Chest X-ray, PA view. Patient: 33 years old, sex M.
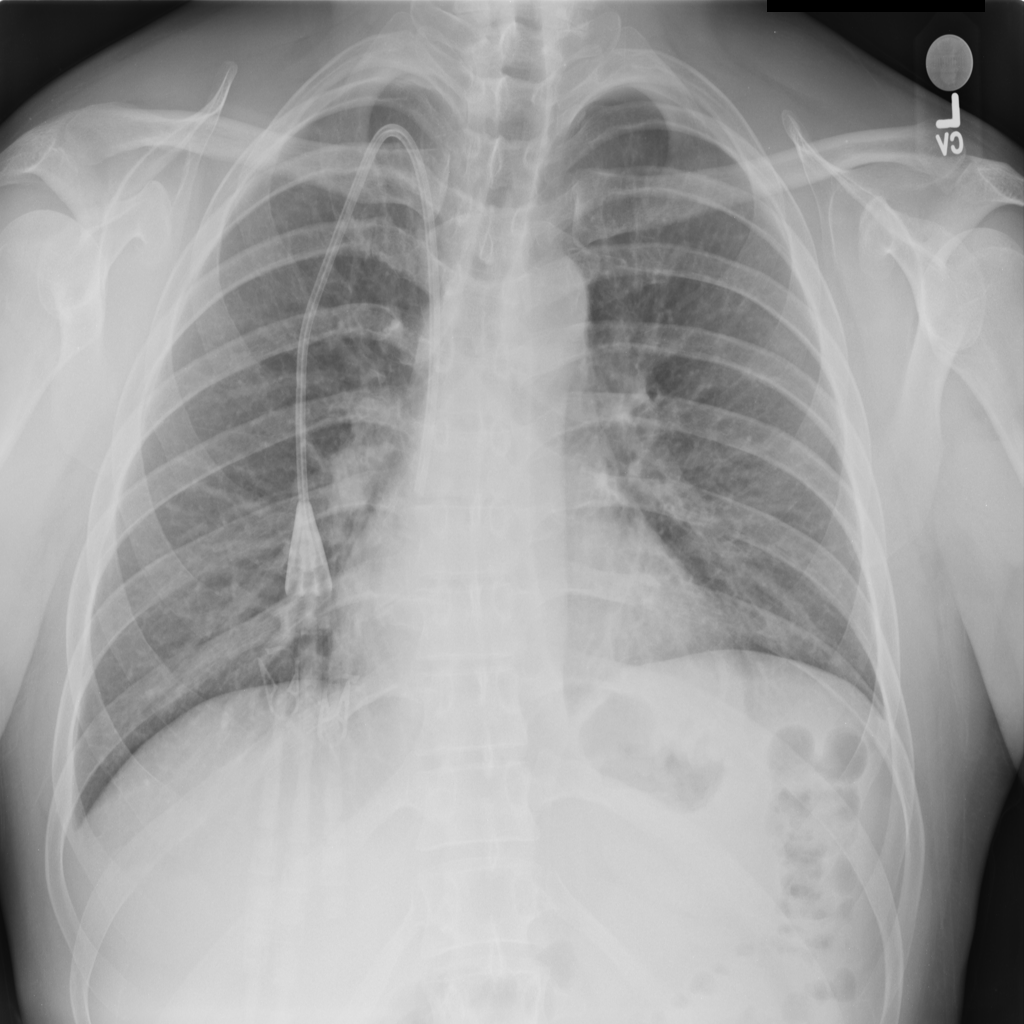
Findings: Edema